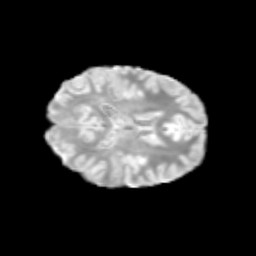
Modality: T2w
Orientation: axial
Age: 10
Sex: female
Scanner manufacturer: siemens
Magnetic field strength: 3 T
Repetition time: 3.8 s
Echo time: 0.07 s